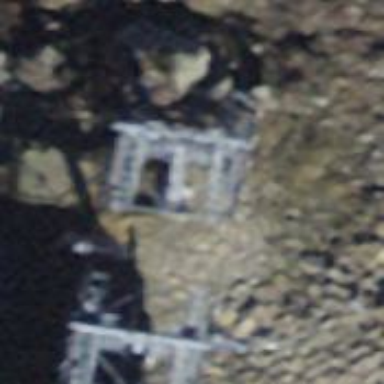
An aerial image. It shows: Chair lift captured from aerial perspective.